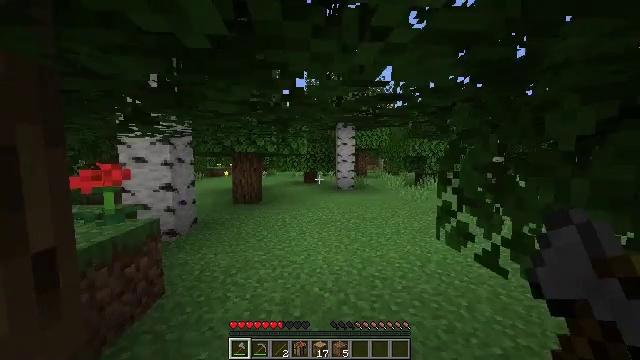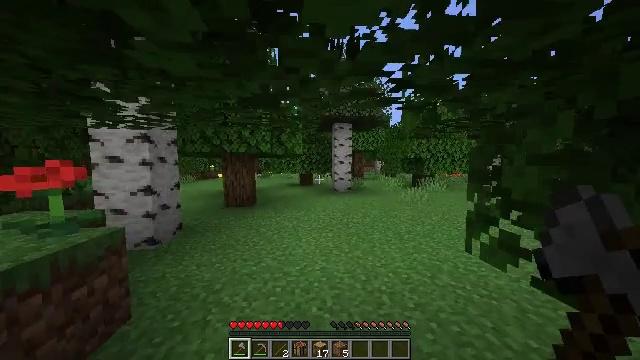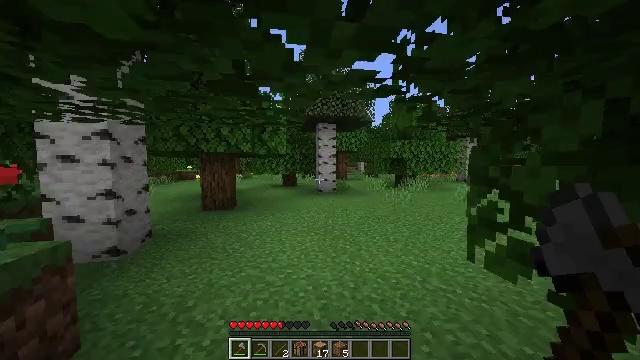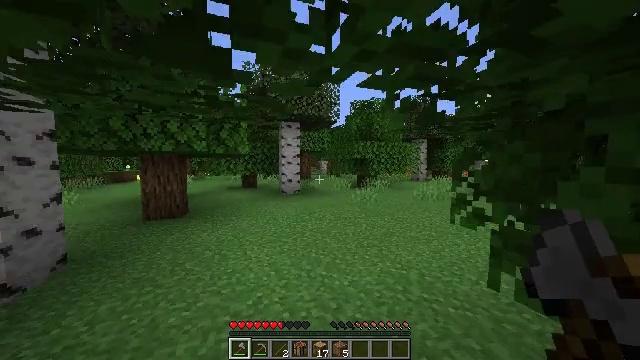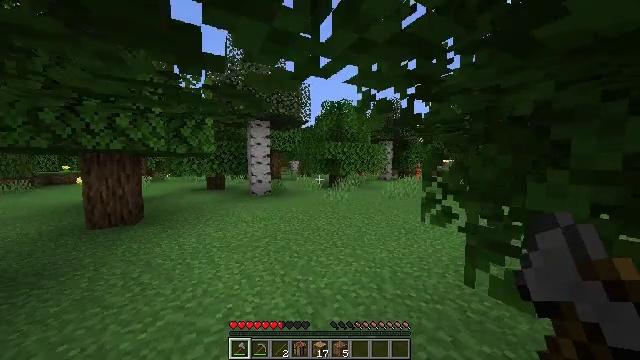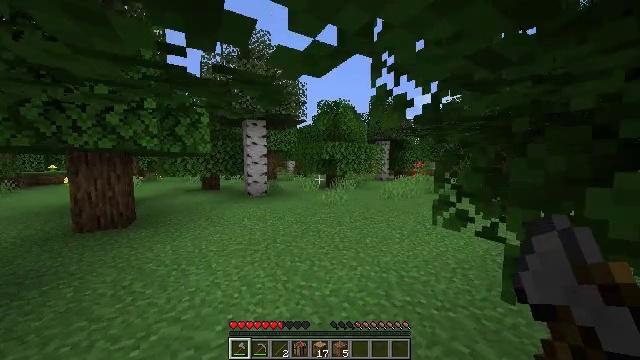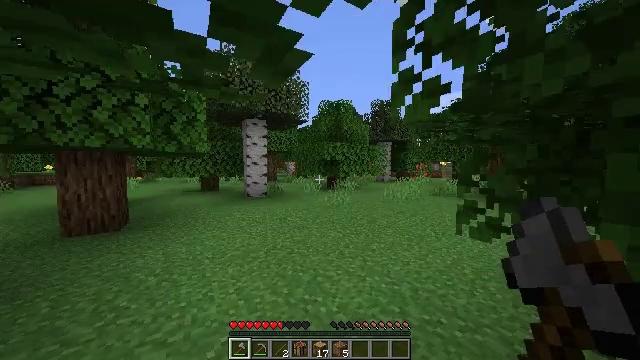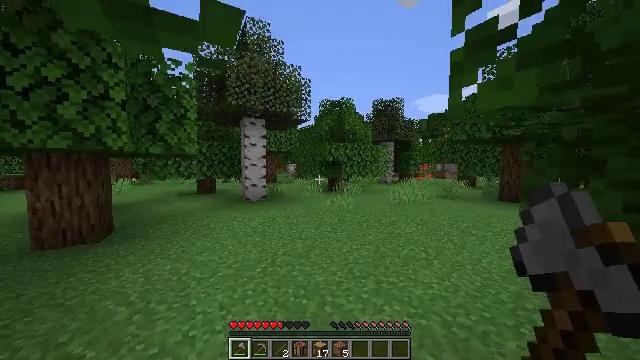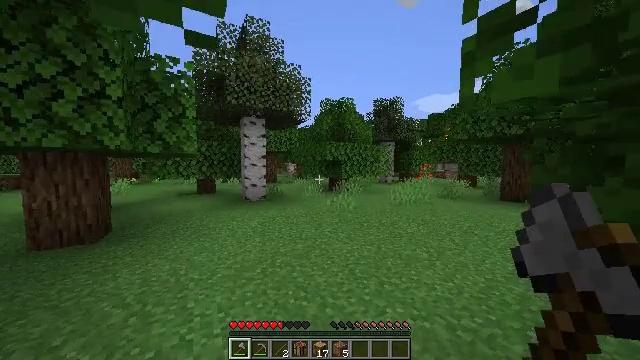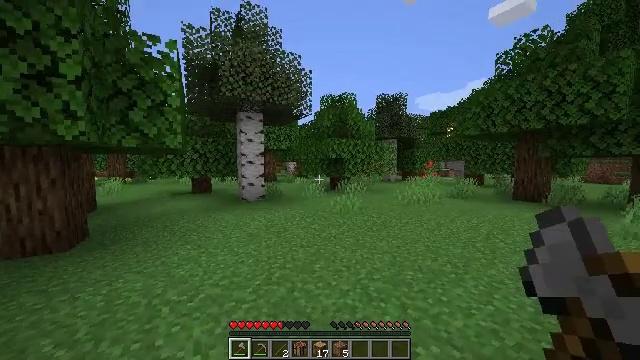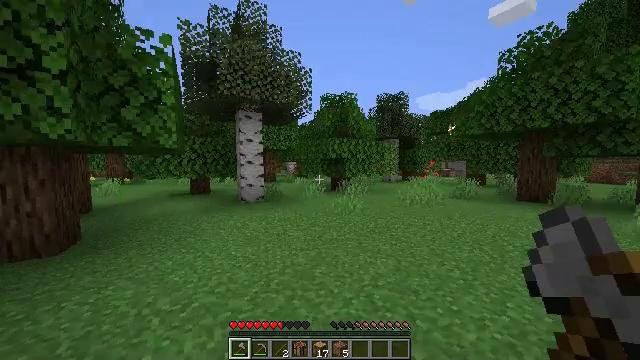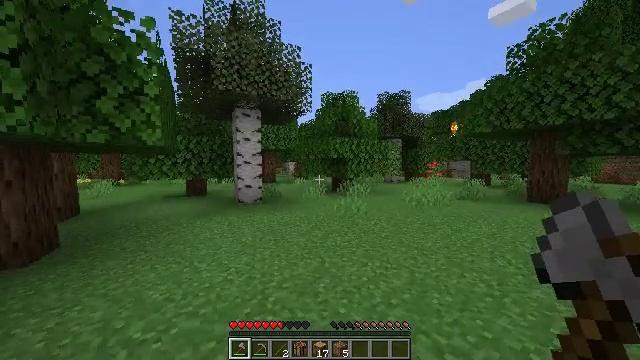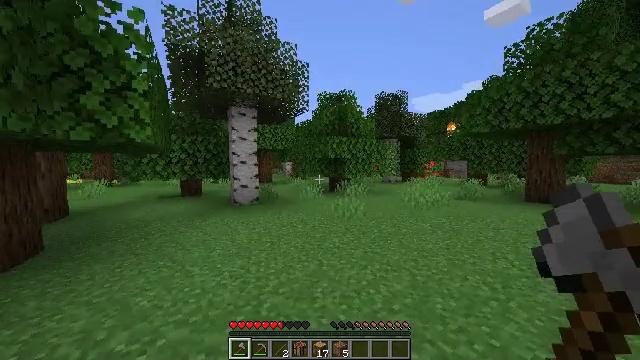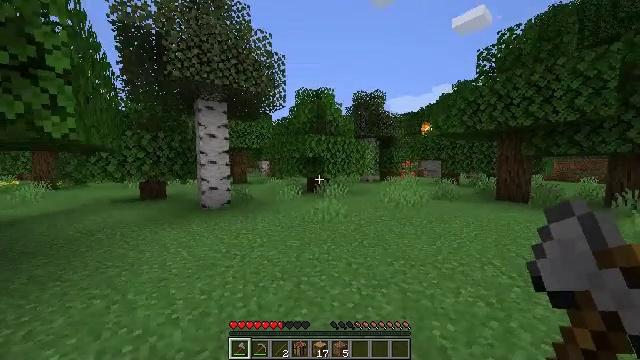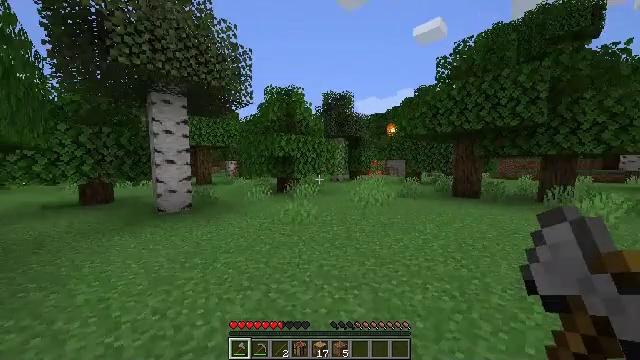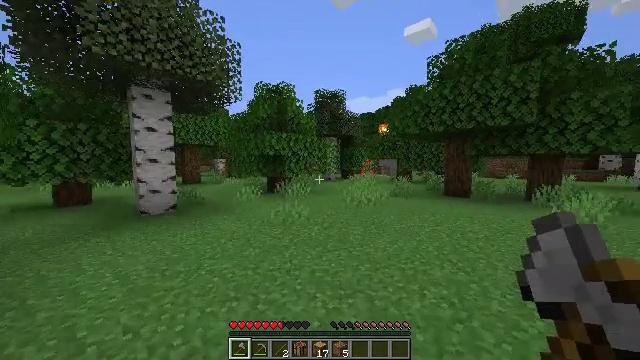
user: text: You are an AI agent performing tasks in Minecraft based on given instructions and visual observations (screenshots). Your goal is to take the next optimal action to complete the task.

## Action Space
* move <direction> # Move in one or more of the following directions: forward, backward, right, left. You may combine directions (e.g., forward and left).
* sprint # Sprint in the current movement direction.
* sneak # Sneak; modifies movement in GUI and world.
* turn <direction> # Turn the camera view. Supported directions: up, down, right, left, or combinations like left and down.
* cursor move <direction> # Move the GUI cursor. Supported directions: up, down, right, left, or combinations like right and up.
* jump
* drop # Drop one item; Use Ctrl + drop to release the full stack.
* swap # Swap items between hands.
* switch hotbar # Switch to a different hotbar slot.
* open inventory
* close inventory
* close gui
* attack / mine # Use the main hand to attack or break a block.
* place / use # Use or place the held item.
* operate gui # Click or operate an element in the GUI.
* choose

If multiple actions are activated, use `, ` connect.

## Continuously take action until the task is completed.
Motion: motion action
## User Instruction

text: Destroy the fire.
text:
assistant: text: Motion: move forward, sprint, turn right
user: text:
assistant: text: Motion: move forward and move left, sprint, turn right
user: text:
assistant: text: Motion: move forward and move left, sprint, turn right
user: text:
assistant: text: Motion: move forward and move left, sprint, turn right
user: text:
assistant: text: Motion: move forward, sprint, turn right
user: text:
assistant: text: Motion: move forward, sprint, jump
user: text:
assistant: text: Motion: move forward, sprint, jump
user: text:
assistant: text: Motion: move forward, sprint, jump
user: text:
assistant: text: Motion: move forward, sprint, jump
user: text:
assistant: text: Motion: move forward, sprint, jump
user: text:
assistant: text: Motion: move forward, sprint
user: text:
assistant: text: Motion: move forward, sprint
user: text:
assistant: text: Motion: move forward, sprint, turn right
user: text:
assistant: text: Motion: move forward, sprint, turn right
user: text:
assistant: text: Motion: move forward, sprint, turn right
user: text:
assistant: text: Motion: move forward, sprint
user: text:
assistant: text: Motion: move forward, sprint
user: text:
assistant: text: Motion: move forward, sprint, turn right
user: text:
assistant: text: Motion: move forward, sprint
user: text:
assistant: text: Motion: move forward, sprint
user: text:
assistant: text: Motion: move forward, sprint
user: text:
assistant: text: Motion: move forward, sprint
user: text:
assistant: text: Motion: move forward, sprint, jump
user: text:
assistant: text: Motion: move forward, sprint, jump
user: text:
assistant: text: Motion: move forward, sprint, turn right, jump
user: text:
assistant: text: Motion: move forward, sprint, turn right, jump
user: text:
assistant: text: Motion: move forward, sprint, turn right, jump
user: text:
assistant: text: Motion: move forward, sprint, turn right, jump
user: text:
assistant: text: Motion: move forward, sprint, turn right, jump
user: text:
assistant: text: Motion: move forward, sprint, turn right, jump